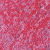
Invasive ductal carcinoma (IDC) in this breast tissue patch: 0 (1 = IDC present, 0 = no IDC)